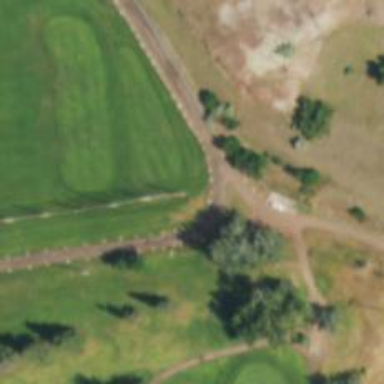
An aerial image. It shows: Service road designated as golf cart path.